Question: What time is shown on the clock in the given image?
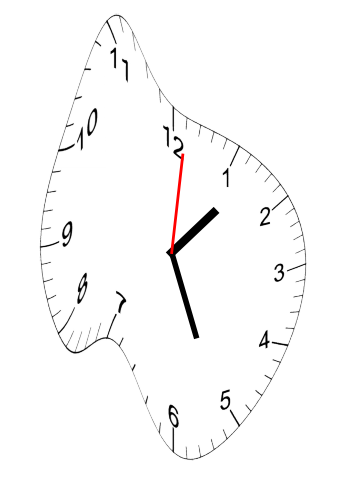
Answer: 01:26:01